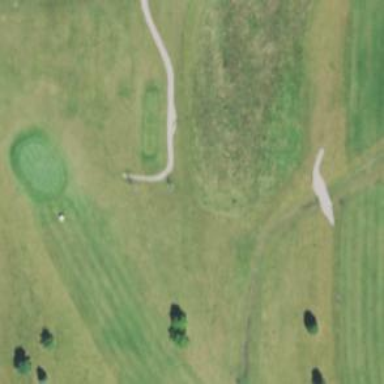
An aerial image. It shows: Golf fairway in the image.